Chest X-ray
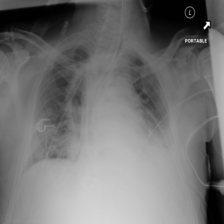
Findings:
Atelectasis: negative
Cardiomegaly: negative
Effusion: positive
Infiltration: negative
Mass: negative
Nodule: negative
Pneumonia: negative
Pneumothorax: negative
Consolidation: negative
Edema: negative
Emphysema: negative
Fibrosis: negative
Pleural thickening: negative
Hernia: negative